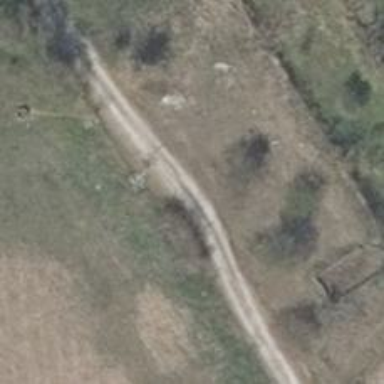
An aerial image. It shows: Gravel track with grade3 tracktype.